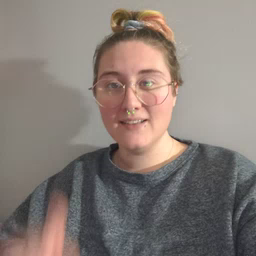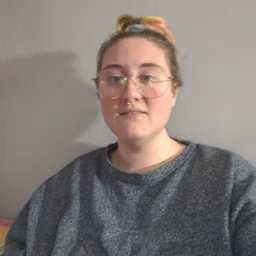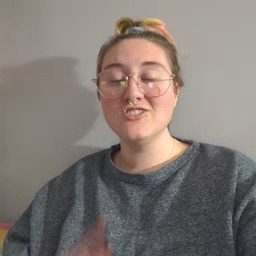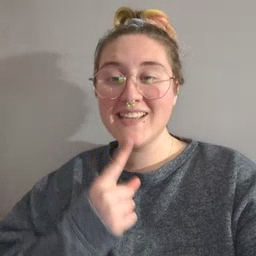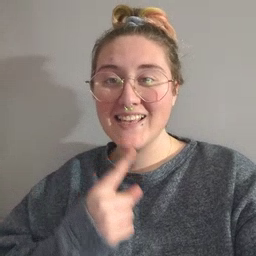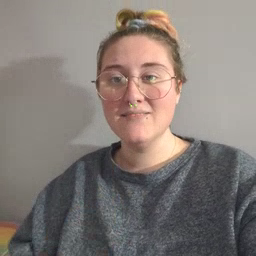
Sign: chin